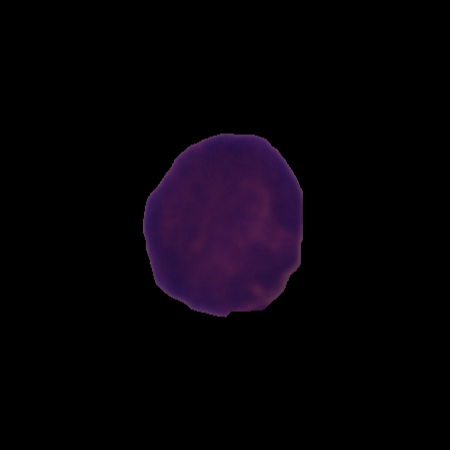
Label: cancer